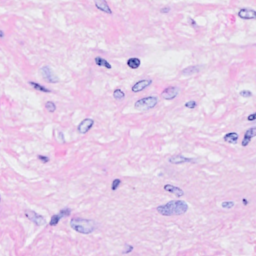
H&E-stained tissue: Breast